Aerial crown-view tile of a tropical tree (Barro Colorado Island, Panama), acquired 20250915:
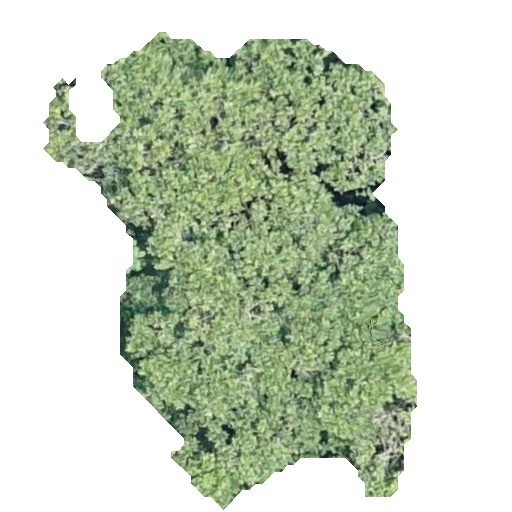
Species: Anacardium excelsum
GBIF accepted scientific name: Anacardium excelsum
Crown area: 169.102 m²